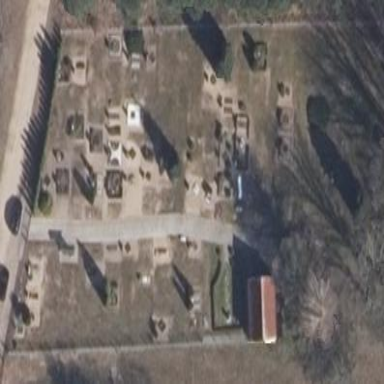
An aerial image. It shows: Grave yard.